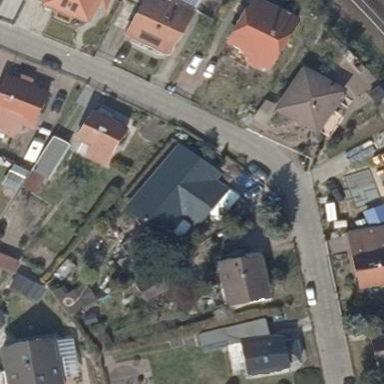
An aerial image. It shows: Detached building.